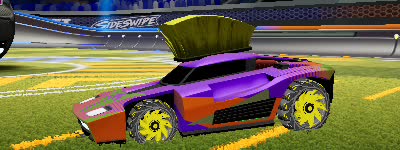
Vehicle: breakout